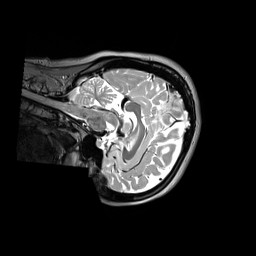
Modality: T2w
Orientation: sagittal
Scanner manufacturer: siemens
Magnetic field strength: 3 T
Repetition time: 3.2 s
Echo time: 0.406 s